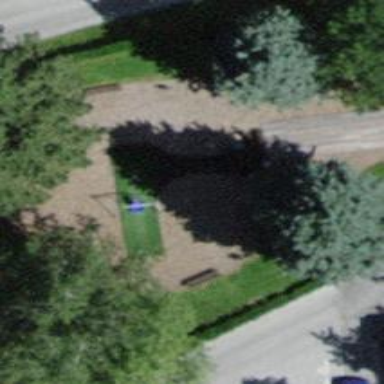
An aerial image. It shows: Playground featuring swings.